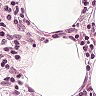
Metastatic tissue present: no